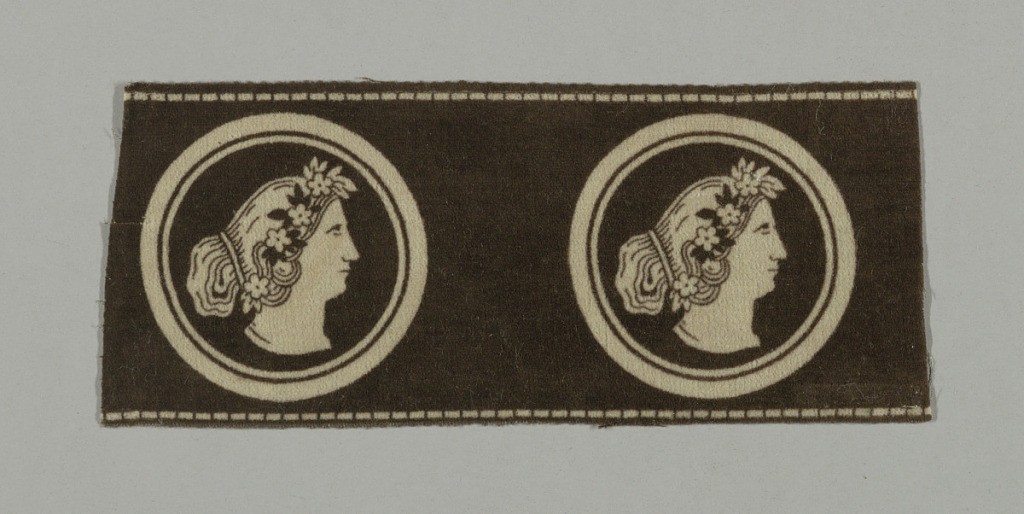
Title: Fragment
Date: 1820–1825
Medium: cotton Technique: cut supplementary warp pile (velvet), printed
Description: Fragment of a horizontal border has a black ground with two identical circular medallions enclosing a woman's head in profile. Neo-classical hair style is topped with a wreath of flowers.